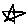
Label: star